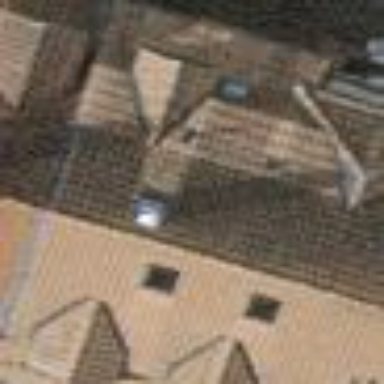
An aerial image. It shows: Building with gabled roof oriented across its structure.